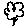
Label: flower